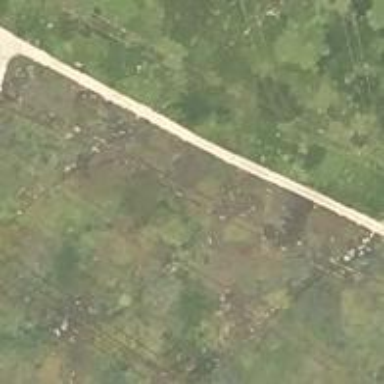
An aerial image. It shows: Agricultural track road.